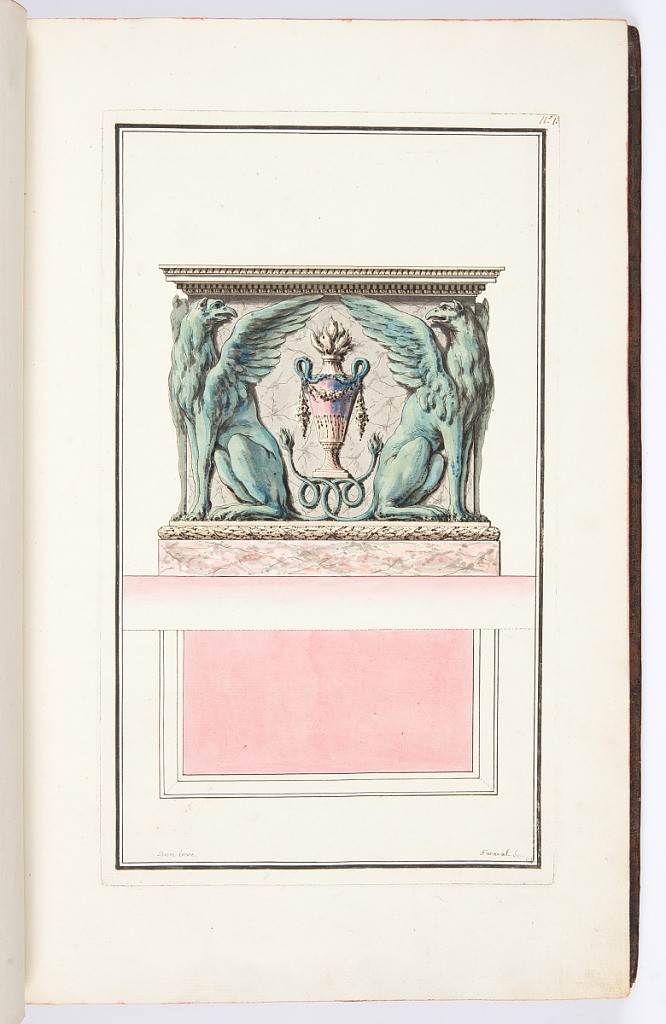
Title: POELE dans le genre antique, avec quatre griffons aux quatre angles, propre à être isolé
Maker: Louis-Gustave Taraval, French, 1738 – 1794
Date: ca. 1791
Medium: Etching and hand colored watercolor on paper
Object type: Print
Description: Design for a stove heater decorated with neoclassical motifs in the form of a pedestal sculpted in relief with griffins in the corners, and a flaming snake handled vase on the center, with running pattern moldings of fluting, egg, leaves, and laurel leaves tied with ribbon. The plan view is included below the design. The plate is signed and hand colored in watercolor.